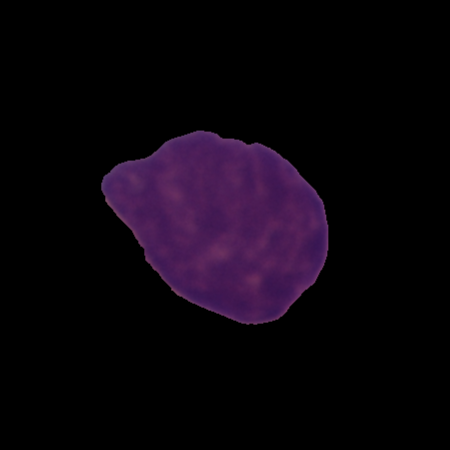
Label: cancer